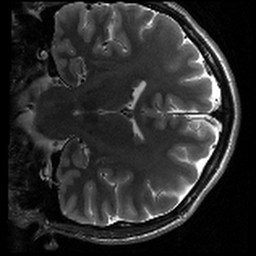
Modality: T2w
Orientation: coronal
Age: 24
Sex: male
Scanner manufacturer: siemens
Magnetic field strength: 3 T
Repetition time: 8.02 s
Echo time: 0.08 s